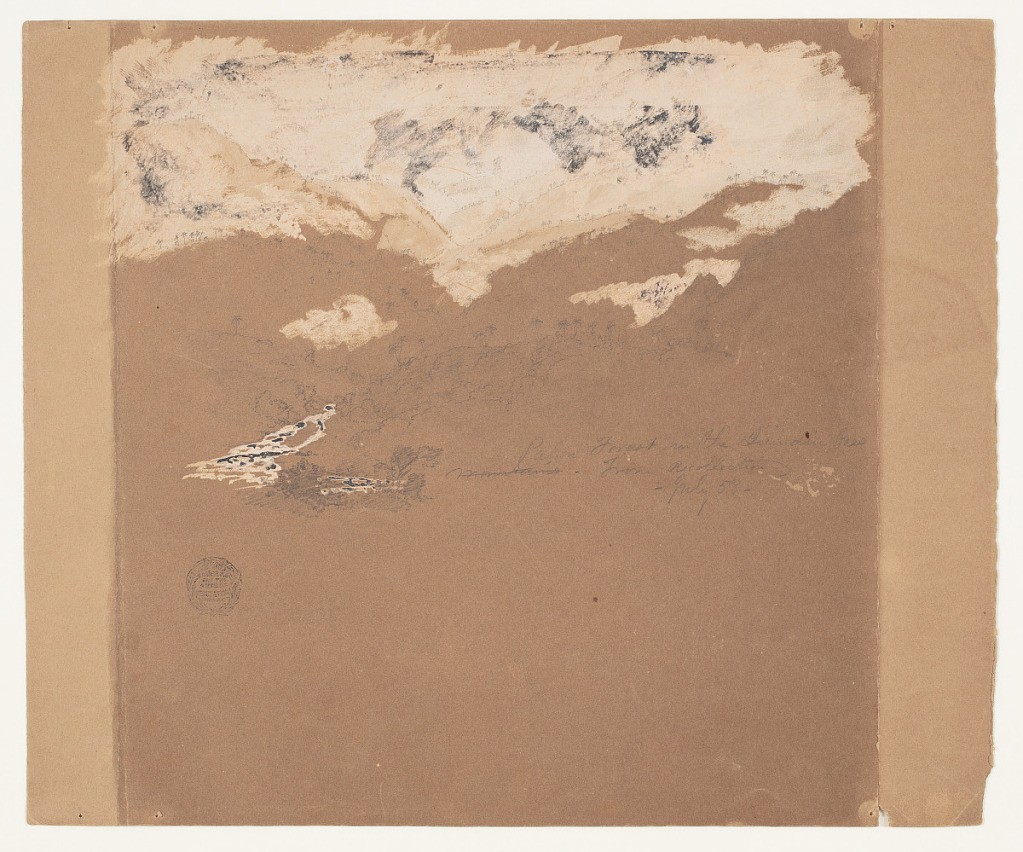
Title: Palm Forest in the Quindio Pass, Colombia
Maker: Frederic Edwin Church, American, 1826–1900
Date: July 1853
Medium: Graphite, brush and white gouache and oxidized white gouache on tan wove paper
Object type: Drawing
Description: Landscape sketch showing view of receding mountain ridges in the Quindio Pass, Colombia, and the palm trees that prolifically grow there. A stream is visible in the foreground at left and winds its way though the alternating ridges of the valley. Small hillside visible at right. Mountains become increasingly taller as they extend through the middle distance into the background.